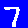
Digit: 7